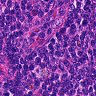
Metastatic tissue present: no